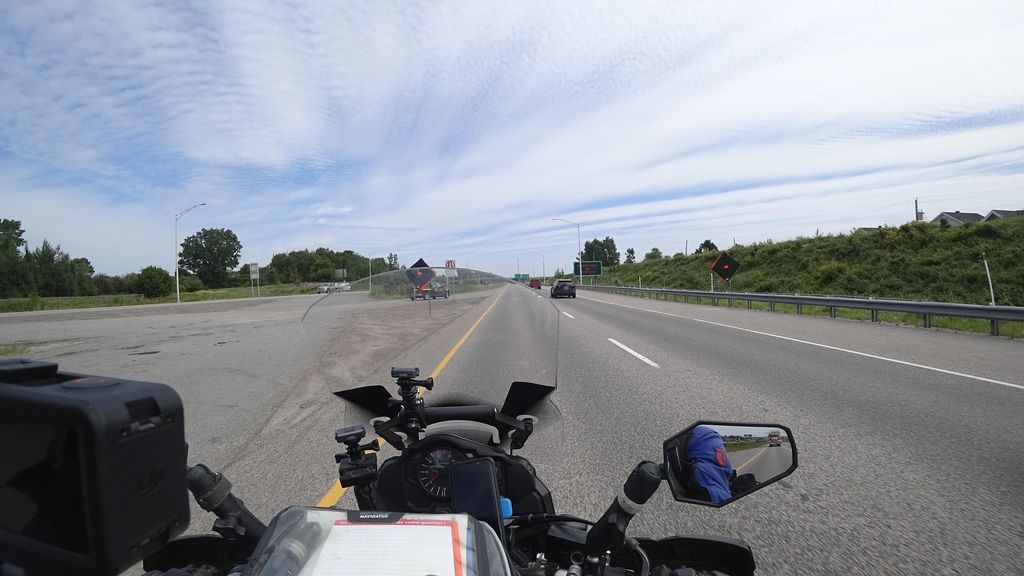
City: quebec_city